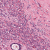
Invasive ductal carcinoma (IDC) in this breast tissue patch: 1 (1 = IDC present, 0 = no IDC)